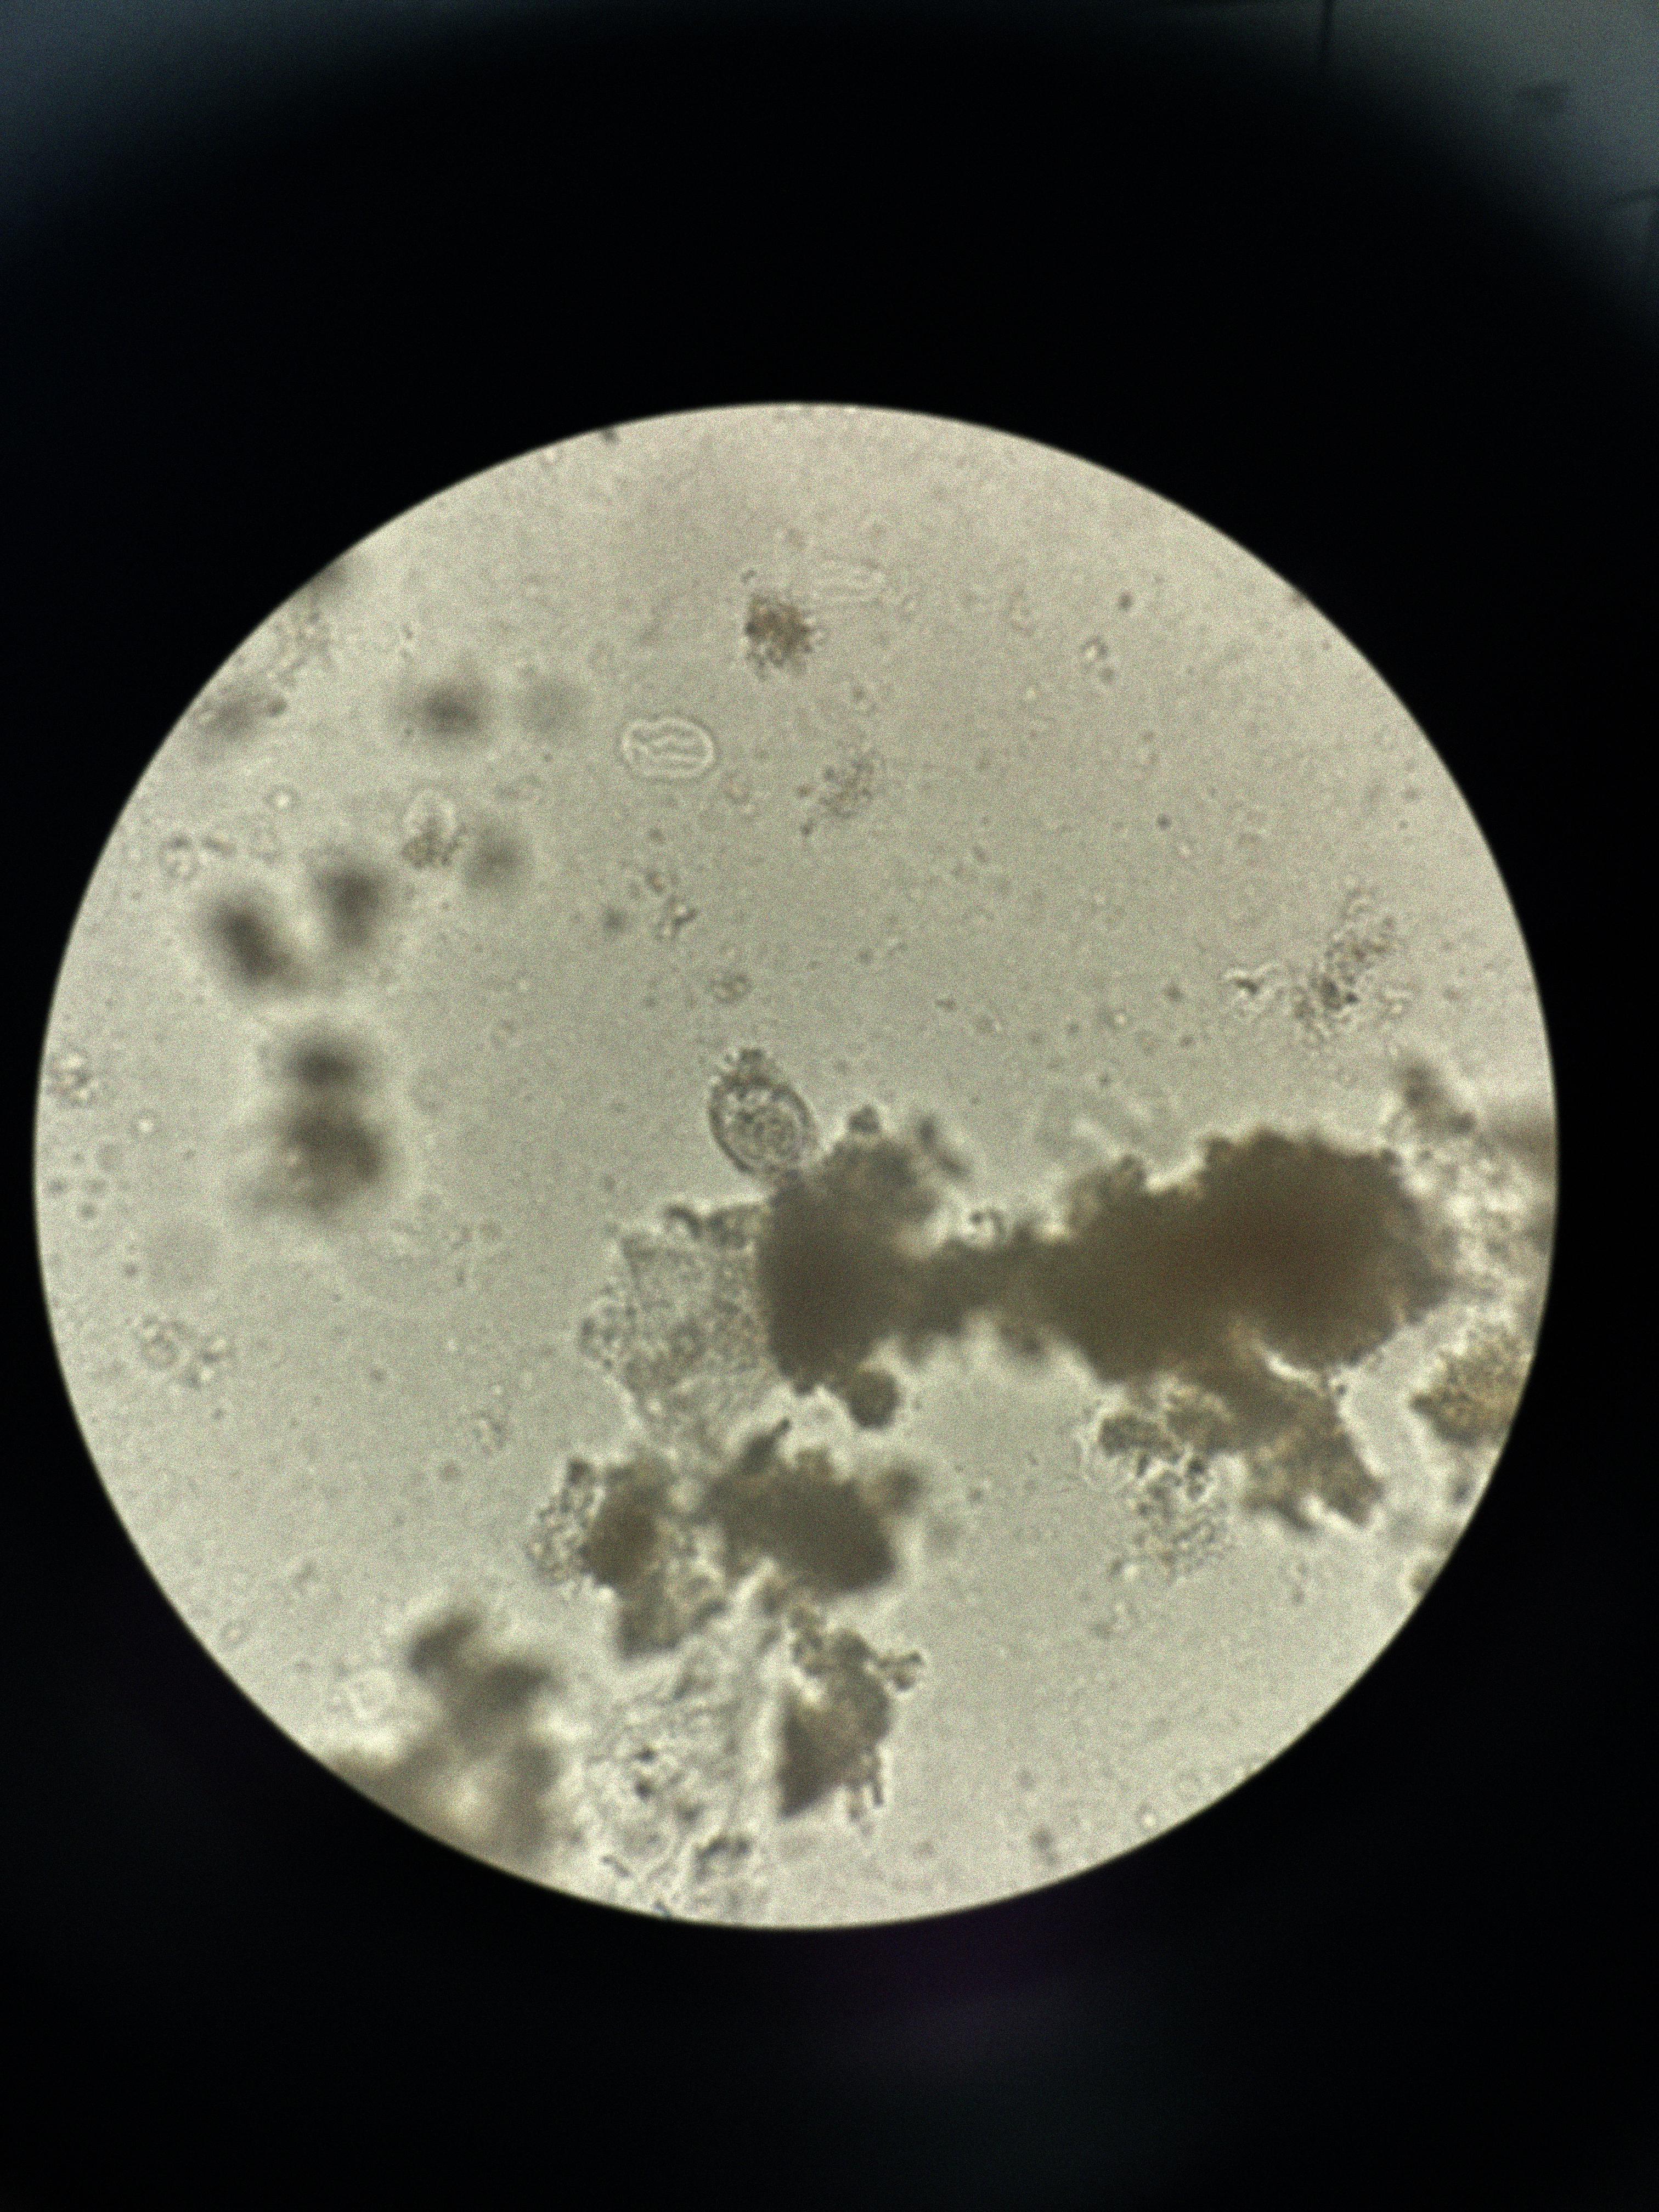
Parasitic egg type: Hymenolepis nana